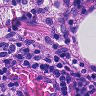
Metastatic tissue present: no